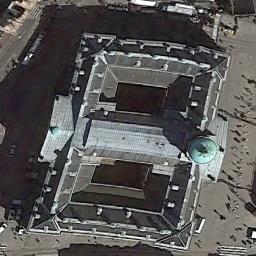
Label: palace